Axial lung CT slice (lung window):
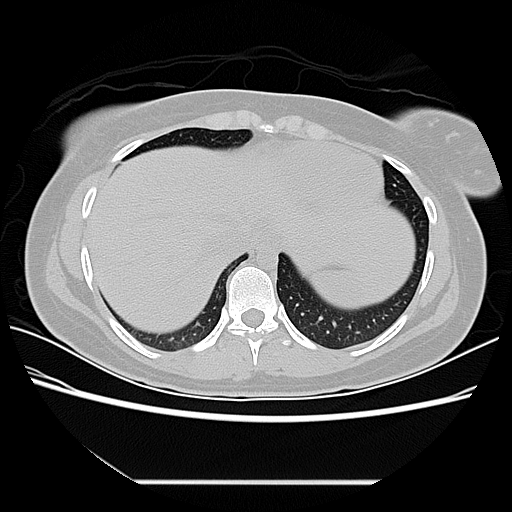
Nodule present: no